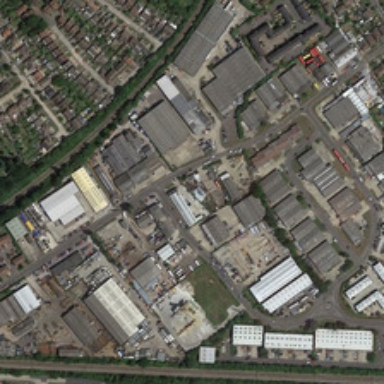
Many buildings and some green trees are in an industrial area .